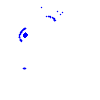
Particle: electron